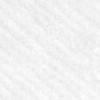
Label: no_change